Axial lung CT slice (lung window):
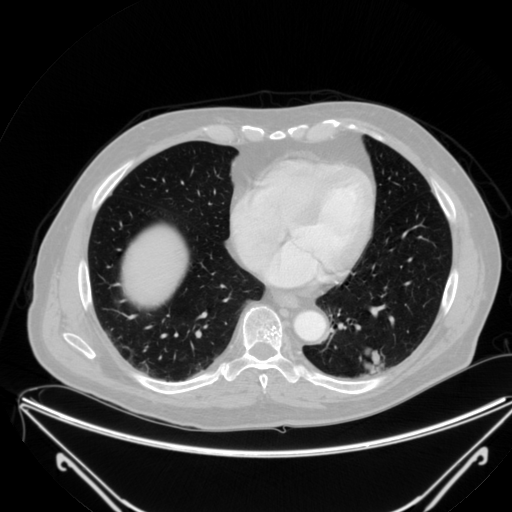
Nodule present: yes
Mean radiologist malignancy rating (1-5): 3.75